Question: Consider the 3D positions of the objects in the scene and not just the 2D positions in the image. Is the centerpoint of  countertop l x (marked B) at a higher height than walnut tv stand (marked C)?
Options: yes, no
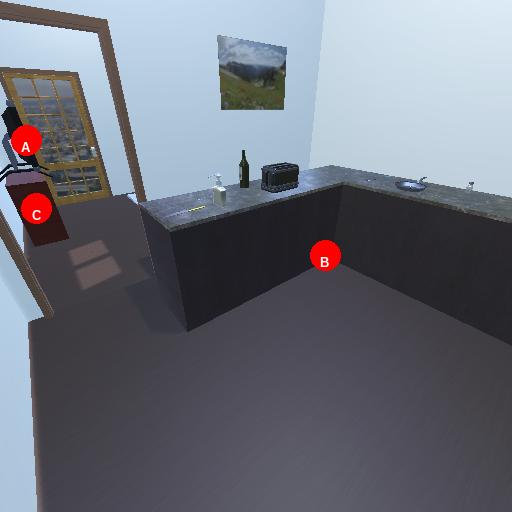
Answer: yes